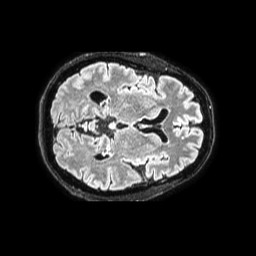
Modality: FLAIR
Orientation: axial
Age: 62
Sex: male
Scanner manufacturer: philips
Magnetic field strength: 1.5 T
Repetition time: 4.8 s
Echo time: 0.359 s